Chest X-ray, PA view. Patient: 45 years old, sex M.
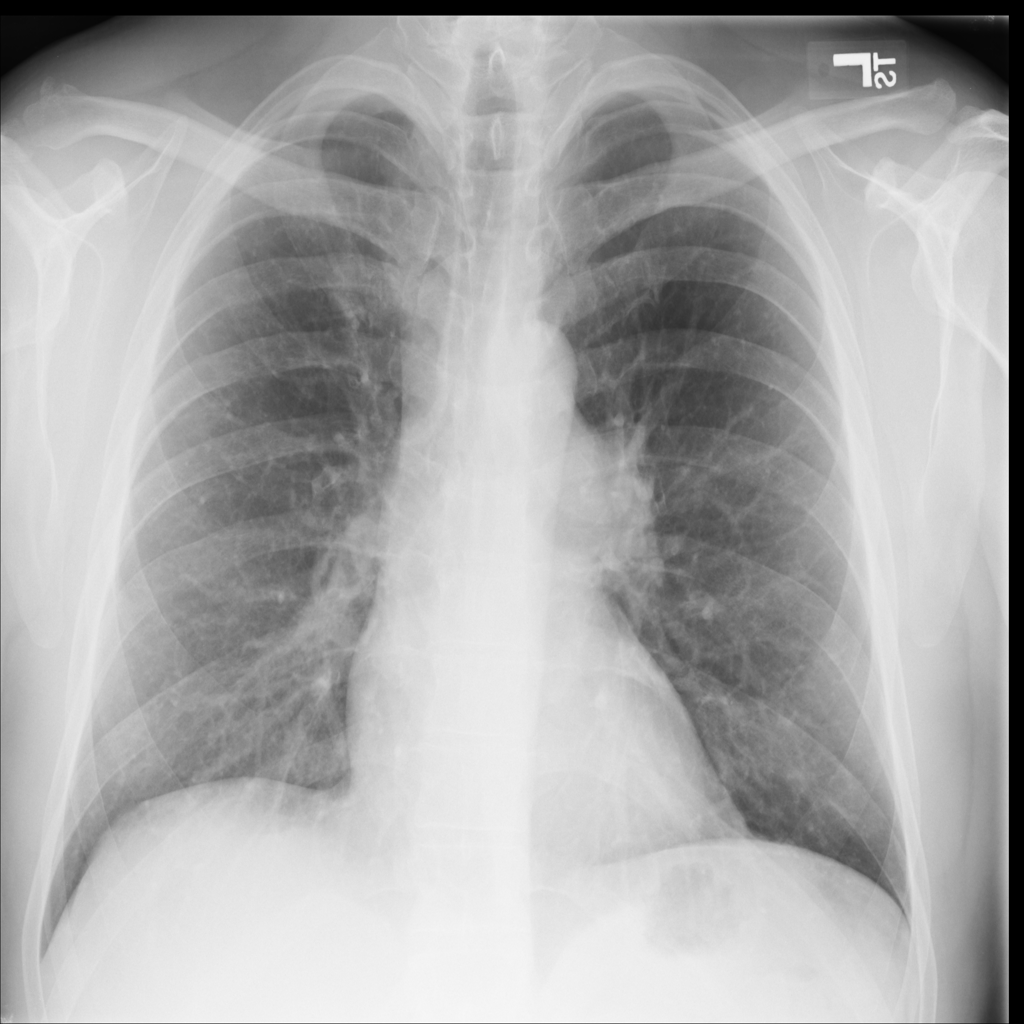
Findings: Infiltration